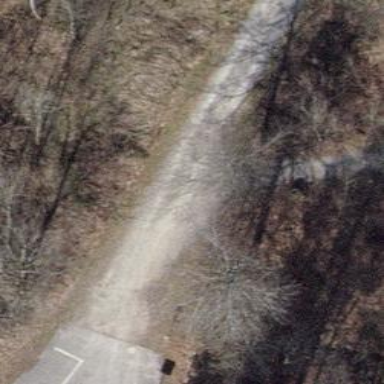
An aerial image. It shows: Compacted grade3 track.